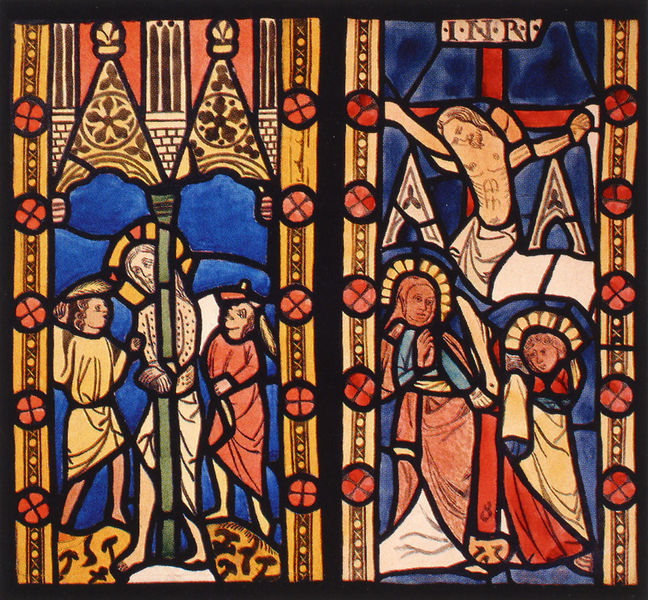
Titel: Christologischer Zyklus aus dem Altenberger Chorachsenfenster
Institution: Braunfels, Sammlung Schloss Solms-Braunfels
Schlagwörter: blau, schatten, frauen, gelb, menschen, bunt, fenster, frau, glas, licht, männer, säule, rot, muster, ornament, falten, rahmen, trauer, kirche, gewand, gewänder, farbig, zwei, stab, mauer, ornamente, faltenwurf, pfosten, foto, bögen, kreuz, türme, dom, beten, kathedrale, heiligenschein, buntglas, glasmalerei, christus, jesus, kreuzigung, leid, heilige, jünger, maria, magdalena, gekreuzigt, betend, schlagen, verzierungen, kirchenfenster, folter, passion, gefesselt, inri